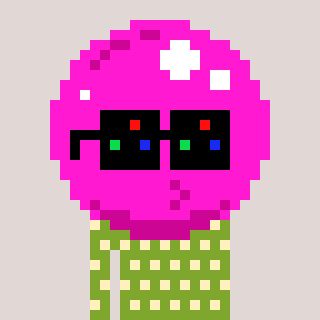
a pixel art character with square black sunglasses, a bubblegum-shaped head and a slimegreen-colored body on a warm background